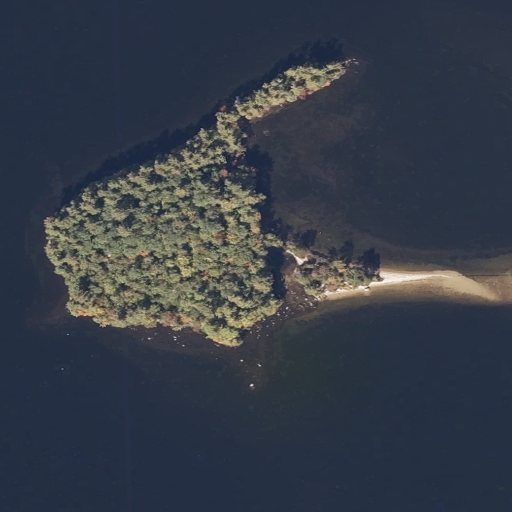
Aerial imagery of cape in Maine named Bluff Point containing open water, mixed forest, deciduous forest, and grassland